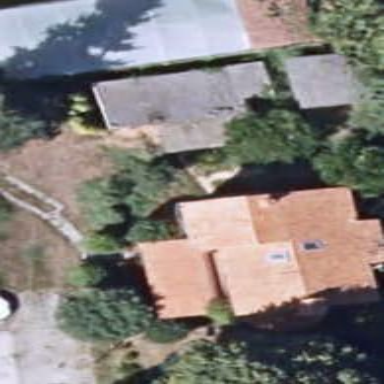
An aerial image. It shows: Simple and straightforward house.